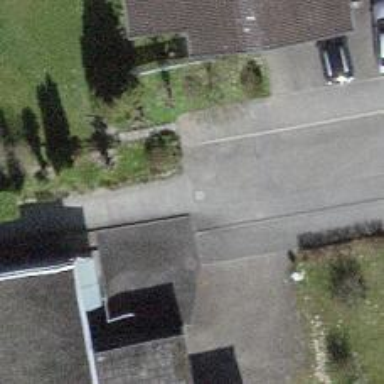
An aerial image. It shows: Residential road with separate sidewalks on both sides.